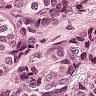
Metastatic tissue present: yes